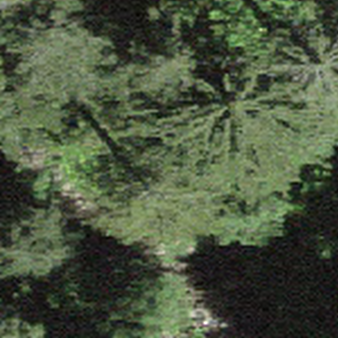
Label: other